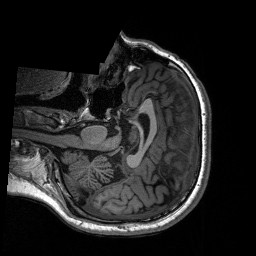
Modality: T1w
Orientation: axial
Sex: male
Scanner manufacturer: siemens
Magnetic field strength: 3 T
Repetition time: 2.3 s
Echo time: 0.00197 s